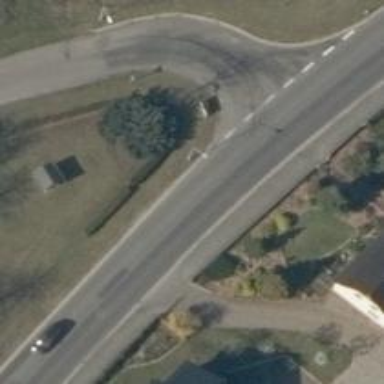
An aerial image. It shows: Secondary road with asphalt surface.